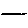
Label: line